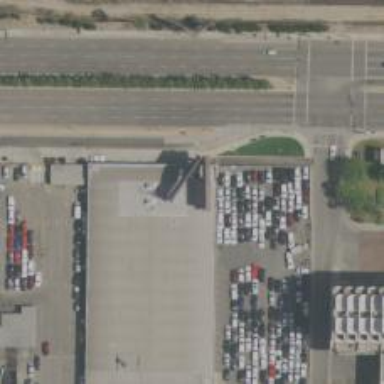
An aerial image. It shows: Car rental service.